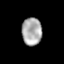
Tissue: skin
Cell type: Epithelial cells
Senescence score: 0.1859
Nuclear area (px): 544
Mean DAPI intensity: 169.671